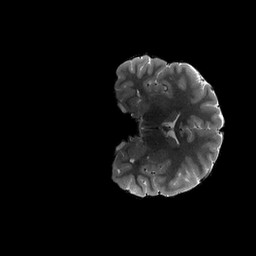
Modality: T2w
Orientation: coronal
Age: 20
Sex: male
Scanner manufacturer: siemens
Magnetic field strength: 3 T
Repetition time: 3.2 s
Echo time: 0.564 s